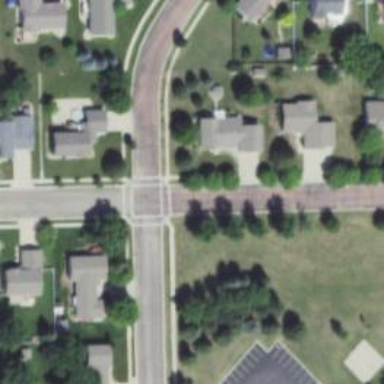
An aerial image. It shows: Residential road with asphalt surface.